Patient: sex M, age 45
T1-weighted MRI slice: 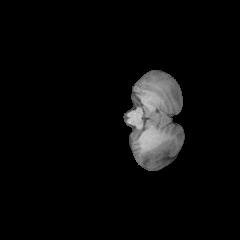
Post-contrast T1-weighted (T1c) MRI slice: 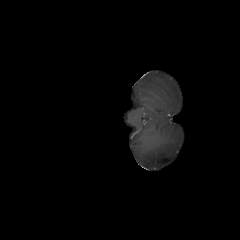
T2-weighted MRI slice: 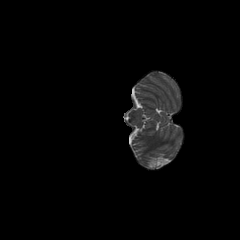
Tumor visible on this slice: no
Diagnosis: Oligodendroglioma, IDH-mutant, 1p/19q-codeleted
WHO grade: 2